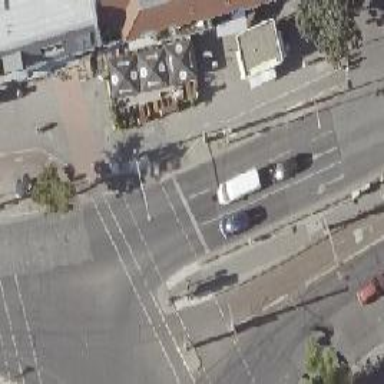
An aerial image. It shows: Road with traffic signals.